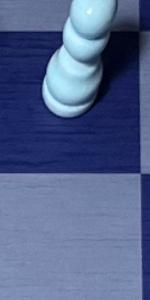
Label: Empty